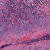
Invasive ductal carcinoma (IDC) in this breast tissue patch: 0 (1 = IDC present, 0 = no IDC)